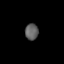
Tissue: lung
Cell type: Smooth muscle cells
Senescence score: 0.6029
Nuclear area (px): 210
Mean DAPI intensity: 95.576